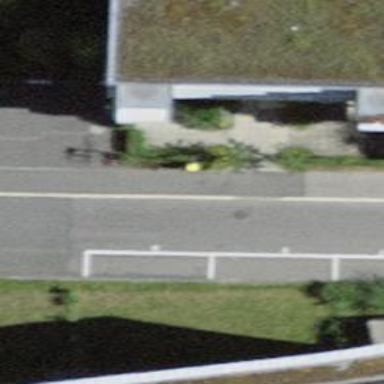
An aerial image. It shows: Post box.